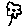
Label: flower